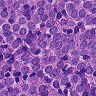
Metastatic tissue present: yes